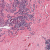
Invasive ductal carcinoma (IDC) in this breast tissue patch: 0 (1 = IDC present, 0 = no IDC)